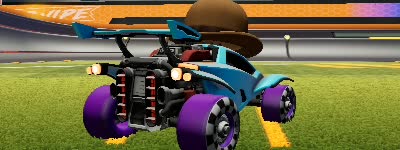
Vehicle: octane